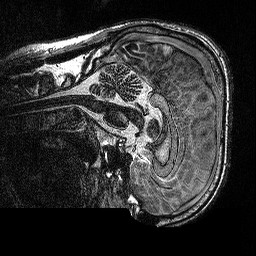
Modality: MP2RAGE
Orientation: sagittal
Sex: male
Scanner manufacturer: siemens
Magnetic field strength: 3 T
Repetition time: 5 s
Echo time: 0.00292 s